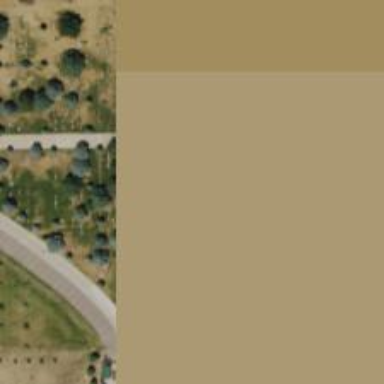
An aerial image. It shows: Memorial site with historic significance.